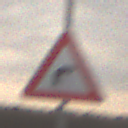
Verkehrszeichen: KurveRechts
Umgebung: Outdoor, Nature
Tageszeit: MorningAfternoon
Wetter: Overcast
Licht: Natural
Jahreszeit: NotSpecified
Kontrast: LowContrast